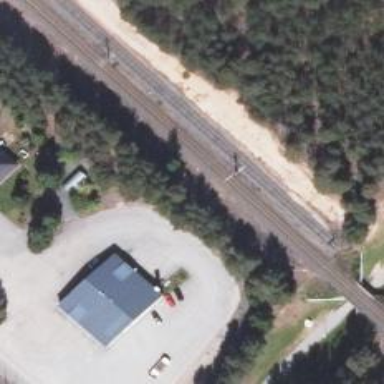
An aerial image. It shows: Railway signal supported by catenary mast.